【题型】选择题　【知识点】解析几何　【难度】easy
已知椭圆$C$: $\dfrac{x^2}{a^2}+\dfrac{y^2}{b^2}=1(a>b>0)$的左、右焦点分别为$F_1$，$F_2$，过$F_1$且倾斜角为$\dfrac{\pi}{6}$的直线交$C$于第一象限内一点$A$.若线段$AF_1$的中点在$y$轴上，$\triangle AF_1F_2$的面积为$2\sqrt{3}$，则椭圆$C$的方程为(\quad)

A.$\dfrac{x^2}{3}+y^2=1$ \quad B.$\dfrac{x^2}{3}+\dfrac{y^2}{2}=1$ \quad C.$\dfrac{x^2}{9}+\dfrac{y^2}{3}=1$ \quad D.$\dfrac{x^2}{9}+\dfrac{y^2}{6}=1$
【解答】
\vspace{8pt}
\textbf{【答案】D}

\vspace{5pt}
\textbf{【详解】} 如图，$\because O$为线段$F_1F_2$的中点，$B$为线段$AF_1$的中点，

$\therefore OB\parallel AF_2$，又$OB\perp x$轴，$\therefore AF_2\perp x$轴.在$\text{Rt}\triangle AF_1F_2$中，$\angle AF_1F_2=\dfrac{\pi}{6}$，

设$|AF_2|=t(t>0)$，则$|AF_1|=2t$，$|F_1F_2|=\sqrt{3}t$.$\because \triangle AF_1F_2$的面积为$2\sqrt{3}$，$\therefore \dfrac{1}{2}\times\sqrt{3}t\times t=2\sqrt{3}$，$t=2$.

$\therefore 2a=|AF_1|+|AF_2|=3t=6$，$a=3$，$2c=|F_1F_2|=\sqrt{3}t=2\sqrt{3}$，$c=\sqrt{3}$，$b^2=a^2-c^2=6$，

则椭圆$C$的方程为$\dfrac{x^2}{9}+\dfrac{y^2}{6}=1$.
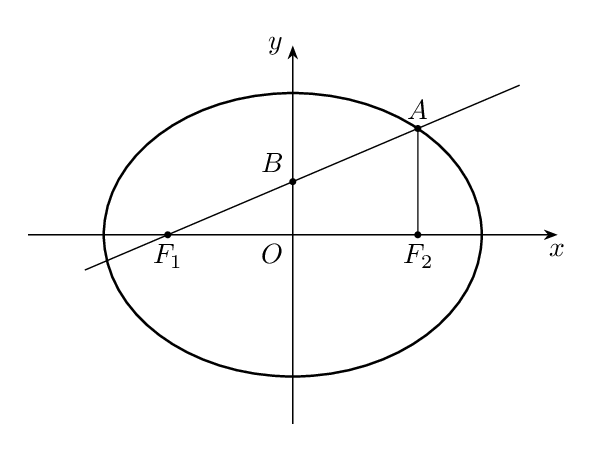